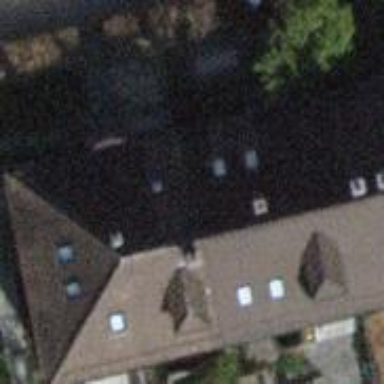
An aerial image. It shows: Terrace-style building with gabled roof.